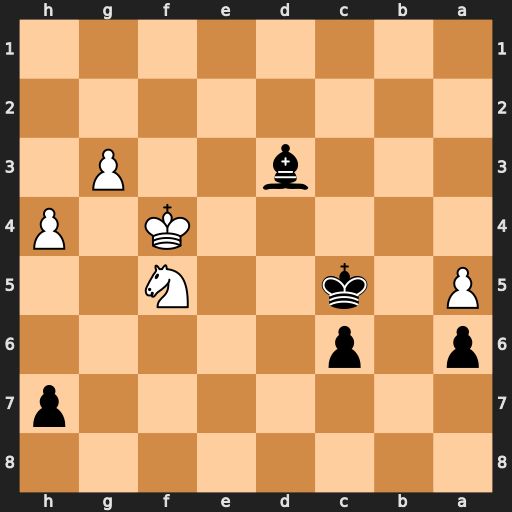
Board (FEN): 8/7p/p1p5/P1k2N2/5K1P/3b2P1/8/8
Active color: b
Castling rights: -
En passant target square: -
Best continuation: Bxf5 Kxf5 Kd4 h5 c5 g4 c4 g5 c3 g6 hxg6+ hxg6 c2 g7 c1=Q g8=Q Qf1+